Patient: sex M, age 64
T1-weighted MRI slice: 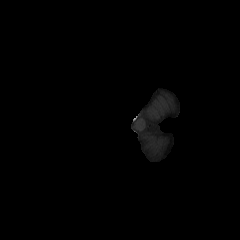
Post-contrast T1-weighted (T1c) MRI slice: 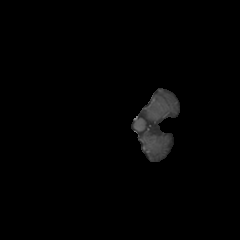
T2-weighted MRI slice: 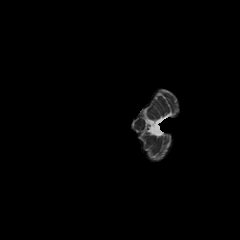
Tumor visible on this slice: no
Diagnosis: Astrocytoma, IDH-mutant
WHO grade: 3